Question: I was trying to get dummy values for my data, when I noticed some values are having '?' as their value.
As many rows in my data have these values, I simply cannot drop them.
In such case what should I replace them with?
Just taking the mode of the category will help?
Also, I tried to replace the ? values with the mode.
df1 = df1[df1.workclass == '?'].replace('?',"Private")
But I get an empty table now.

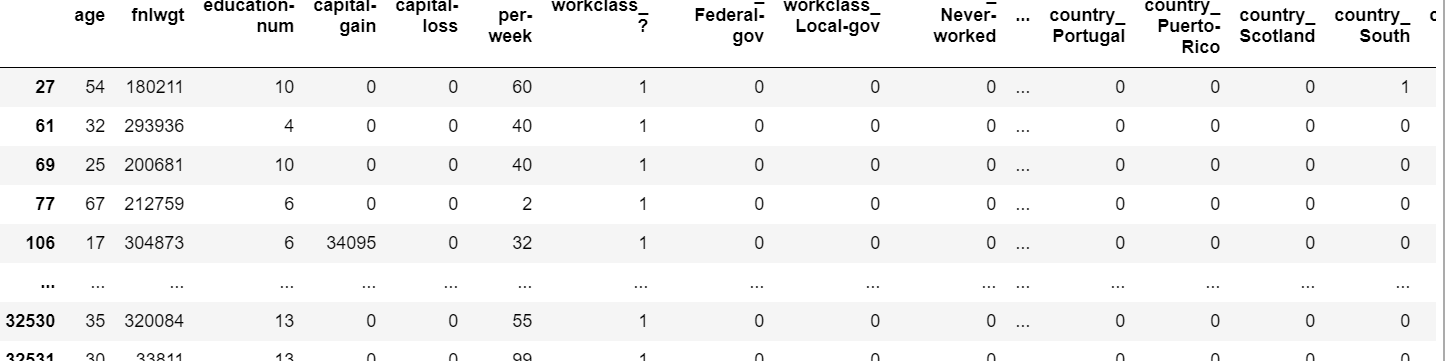
Answer: It depends on the dataset. There are different methods that apply to different features. Some may require just replacing with the mode. In some cases, different ML algorithms and models are also used such as Random Forest, KNN, etc. So it completely depends on the type of data you are handling. Explore the field of data exploration. Maybe <URL> can help you.